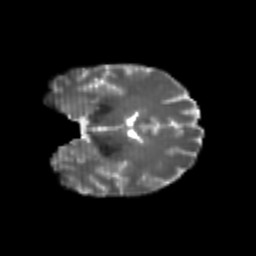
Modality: T2w
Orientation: coronal
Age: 23
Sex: female
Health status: healthy
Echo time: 0.074 s